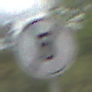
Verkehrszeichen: EndeGeschwindigkeit5
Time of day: Midday
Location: Outdoor (Nature)
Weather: PartlyCloudy
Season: NotSpecified
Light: Natural